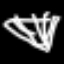
Label: diamond